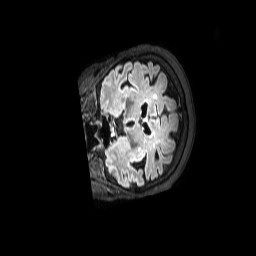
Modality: FLAIR
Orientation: coronal
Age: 54
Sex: female
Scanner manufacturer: philips
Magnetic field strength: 3 T
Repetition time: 4.8 s
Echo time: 0.3094 s